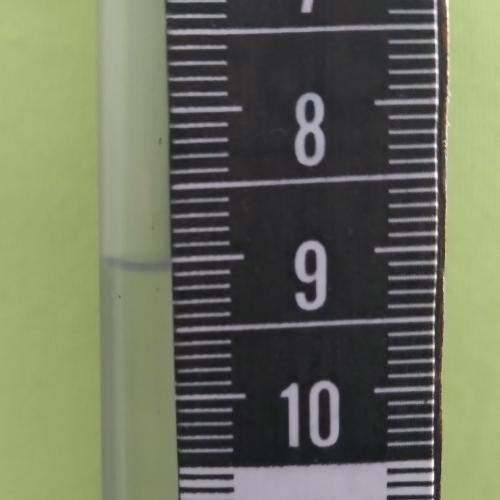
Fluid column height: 9.0 cm